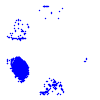
Particle: proton